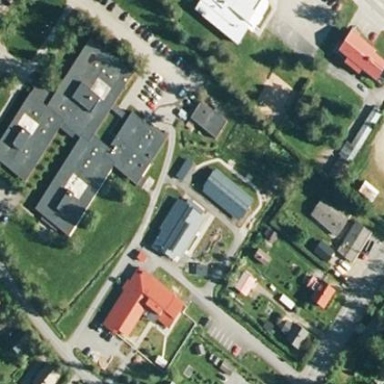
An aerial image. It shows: Hospital building.